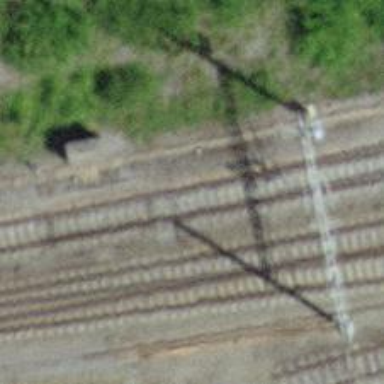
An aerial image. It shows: Railway switch with the turnout side on the left.